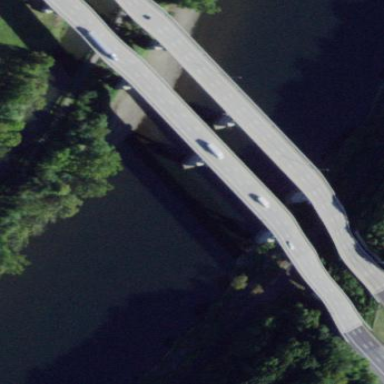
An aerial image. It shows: Man-made bridge.